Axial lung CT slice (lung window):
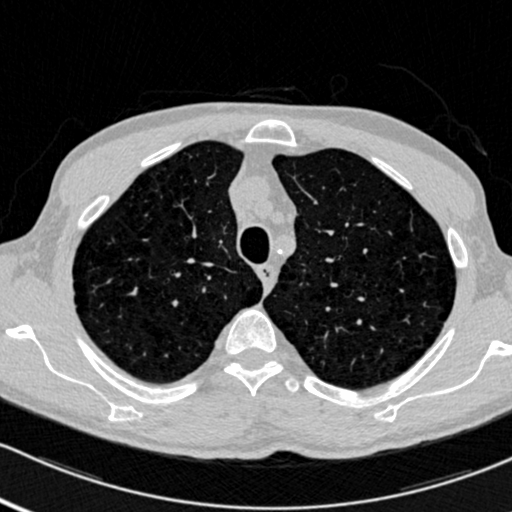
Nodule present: no